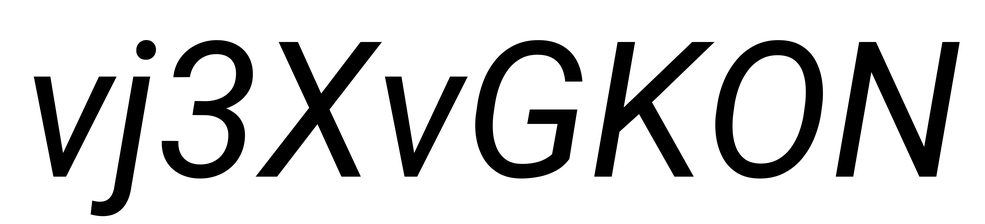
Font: Roboto-Italic_Italic